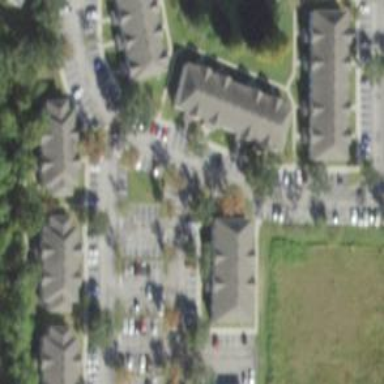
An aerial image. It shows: Parking space.